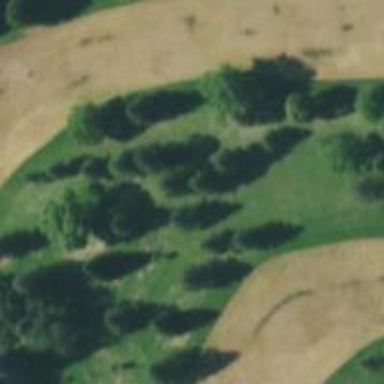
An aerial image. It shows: Golf fairway surrounded by grass.